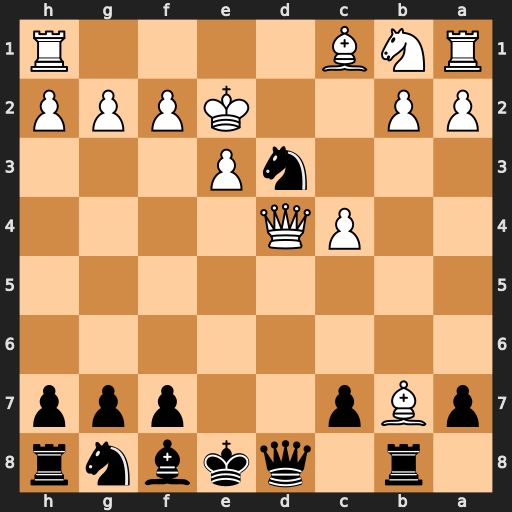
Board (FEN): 1r1qkbnr/pBp2ppp/8/8/2PQ4/3nP3/PP2KPPP/RNB4R
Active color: b
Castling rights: k
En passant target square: -
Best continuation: Nxc1+ Rxc1 Qxd4 exd4 Rxb7